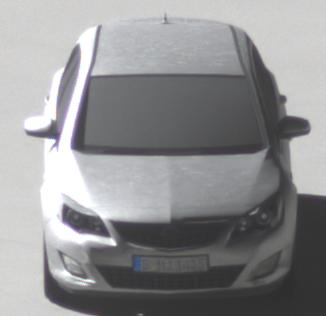
Make: Opel
Model: Astra 1.4 ecoFlex
Detailed model: Astra (J)
Model produced from: 2009/12
Model produced until: 2010/12
Doors: 5
Color: white
Road condition: dry road
Daytime: morning or afternoon
Contrast: high contrast